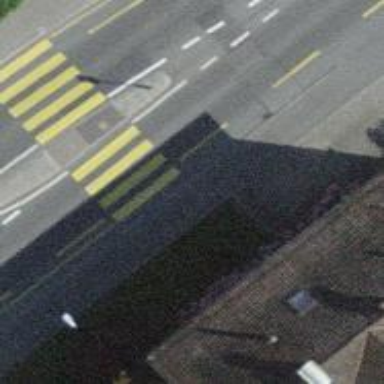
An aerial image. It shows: Kerb barrier.